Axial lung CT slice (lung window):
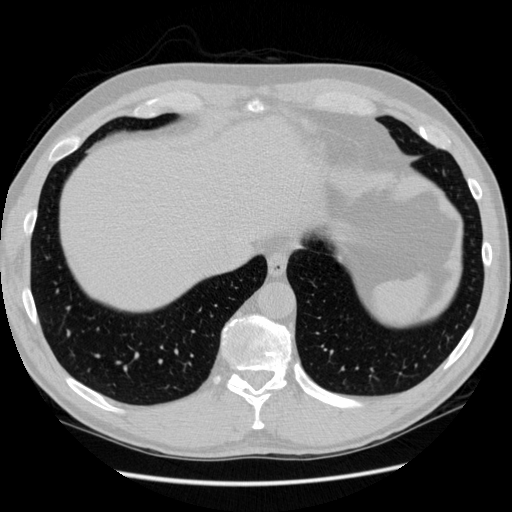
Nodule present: no